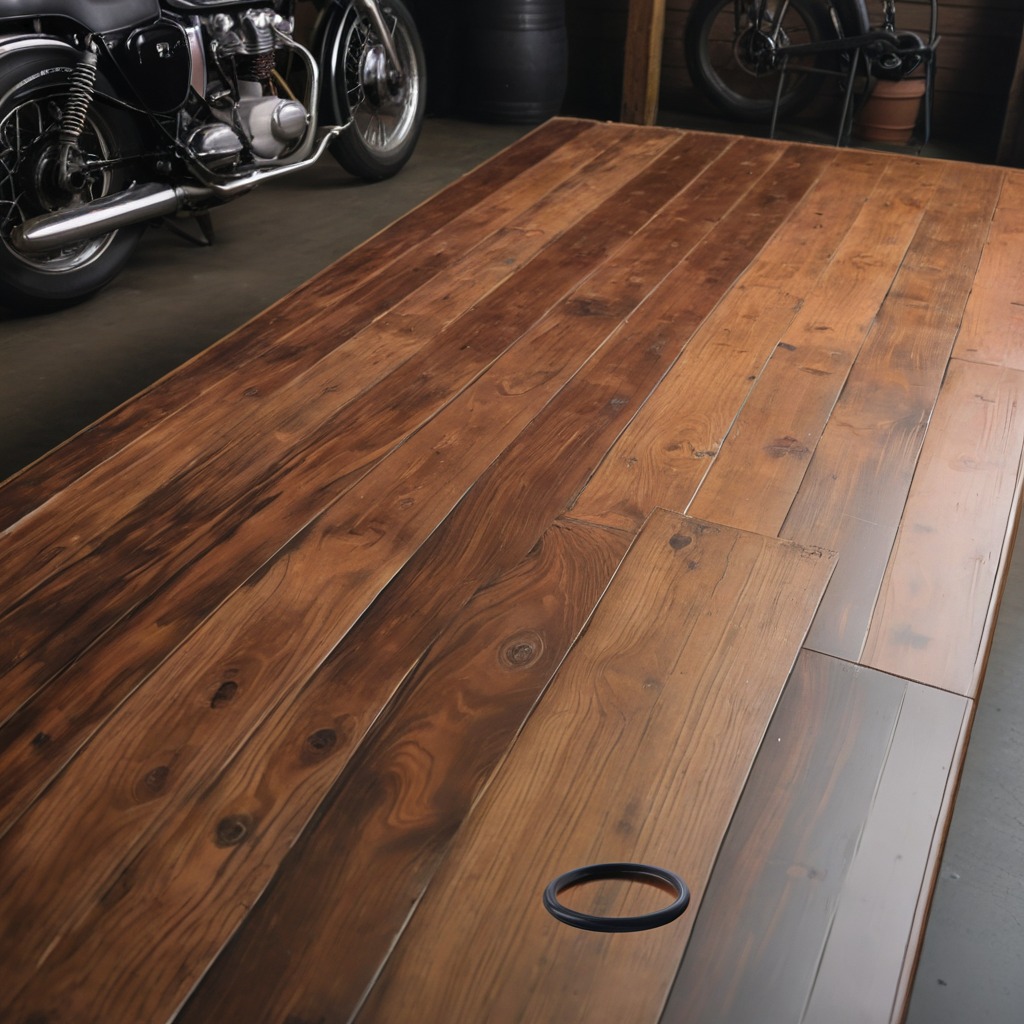
A rubber O-ring is lying on the oil-spilled wooden table in a vintage motorcycle garage.